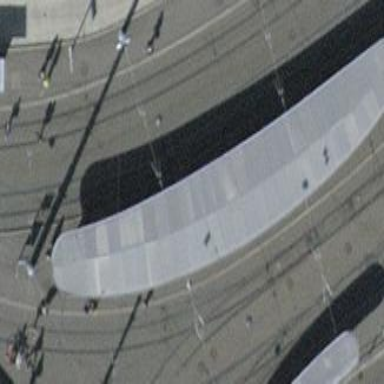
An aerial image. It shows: Platform with shelter made of asphalt. It is public transport platform located alongside railway.